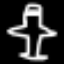
Label: airplane